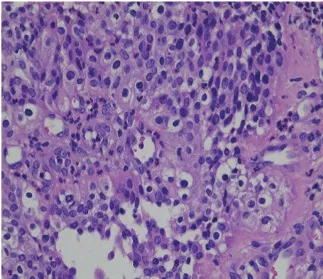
H&E staining of local canceration of the inverted papilloma (x400).
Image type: pathology (h&e)